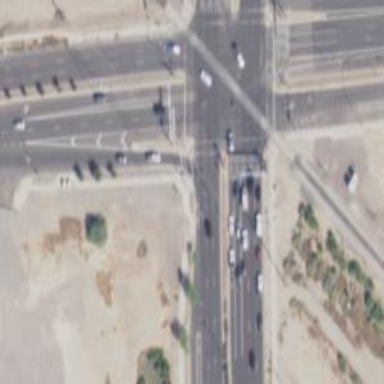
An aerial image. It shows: Solid stop line on the road.